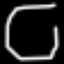
Label: octagon